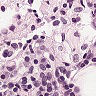
Metastatic tissue present: no